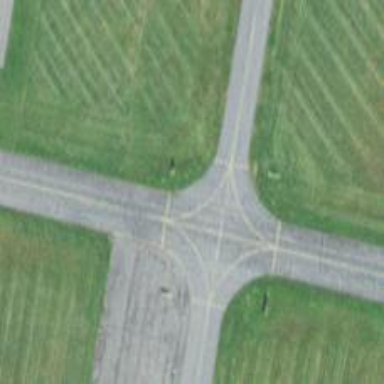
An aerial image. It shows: Image of taxiway at airport.